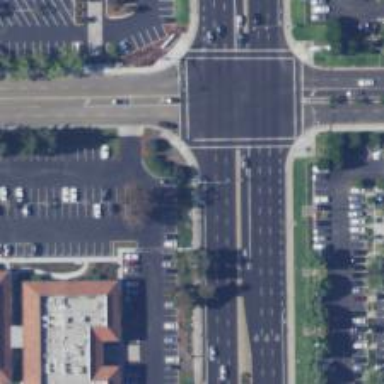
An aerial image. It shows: Footway with asphalt surface and crossing.